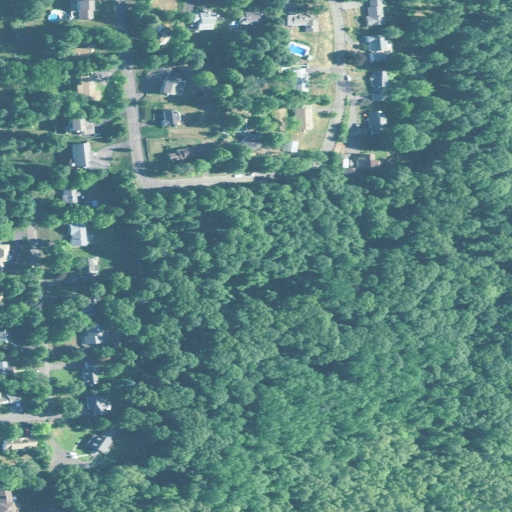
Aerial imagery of mountain in Connecticut named Turkey Hill containing deciduous forest, open development, low intensity development, and medium intensity development